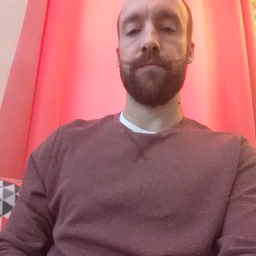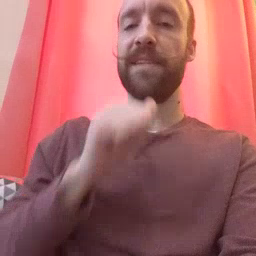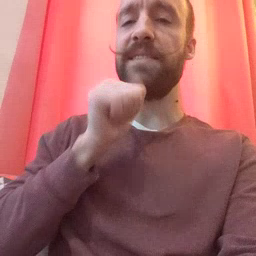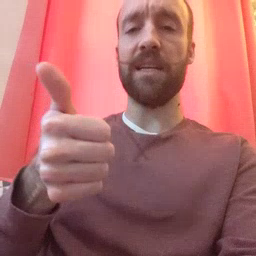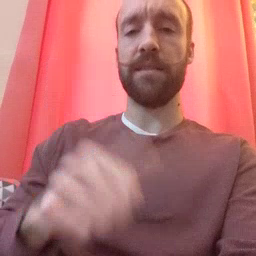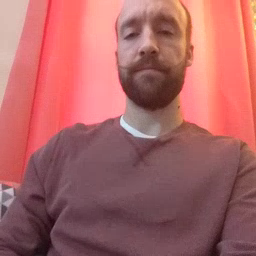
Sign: not